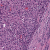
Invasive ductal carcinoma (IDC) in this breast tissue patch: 1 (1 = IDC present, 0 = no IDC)